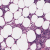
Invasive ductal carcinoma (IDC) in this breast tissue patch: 0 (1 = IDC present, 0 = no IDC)